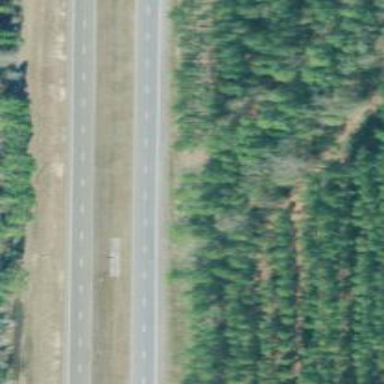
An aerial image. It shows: Trunk highway.